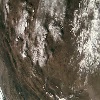
Label: land